Question: I have a column in Excel that holds data in Euros, then another column for description and
I want to count all EUROS for each Category. How much was spend for each category.
Please check my image:

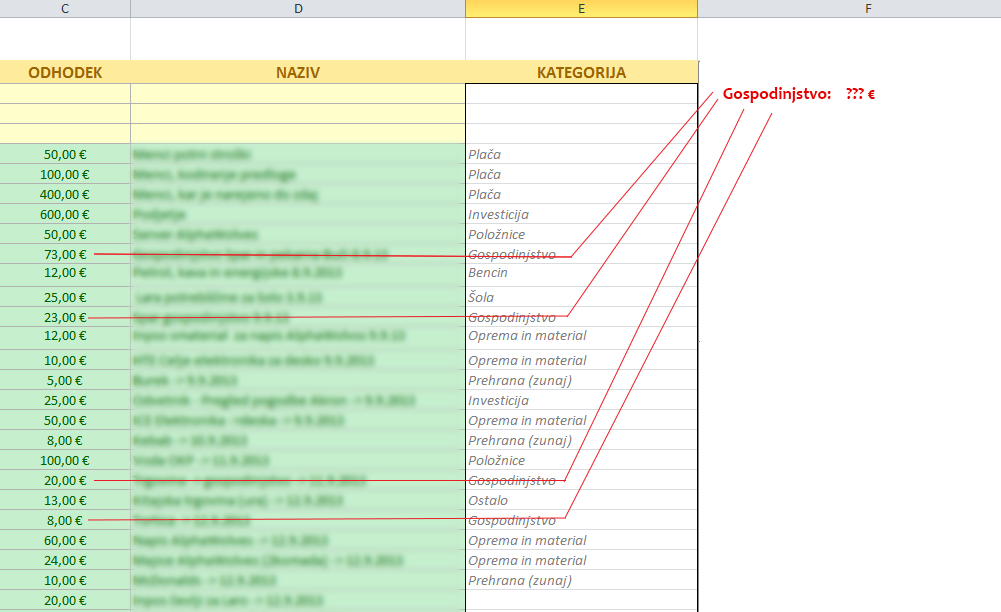
Answer: If you just want to know the sum for a particular category, you can use the SUMIF function ('=SUMIF(D:D,"...",C:C)')
If you want to know the sums for each category, you can use a pivot table that summarizes with sum